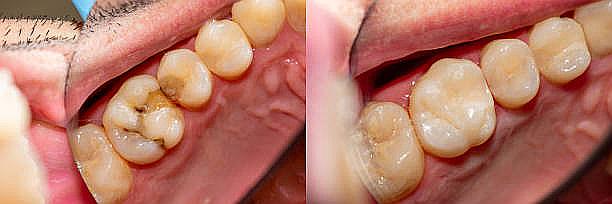
Condition: Calculus